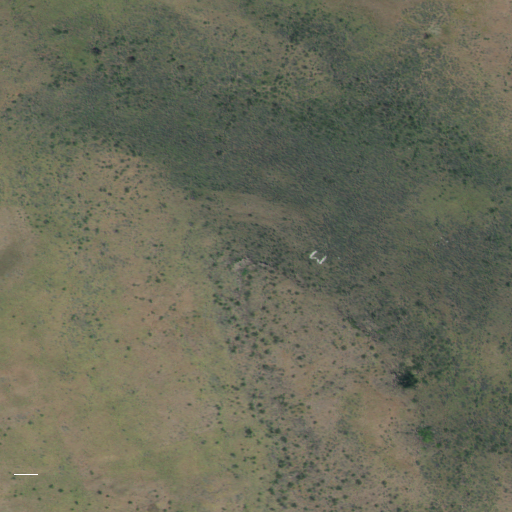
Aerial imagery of mountain in Idaho named Midvale Hill containing shrub and grassland